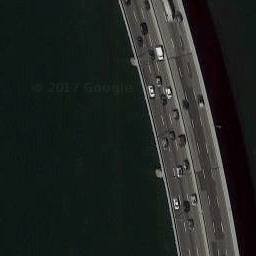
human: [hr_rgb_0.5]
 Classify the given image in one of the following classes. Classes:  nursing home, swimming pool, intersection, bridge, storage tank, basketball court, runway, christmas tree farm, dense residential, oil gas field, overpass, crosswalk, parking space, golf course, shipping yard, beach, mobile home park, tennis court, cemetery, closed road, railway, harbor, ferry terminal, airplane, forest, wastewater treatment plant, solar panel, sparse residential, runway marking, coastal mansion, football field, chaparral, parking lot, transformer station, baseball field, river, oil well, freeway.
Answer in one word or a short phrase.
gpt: bridge